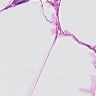
Metastatic tissue present: no